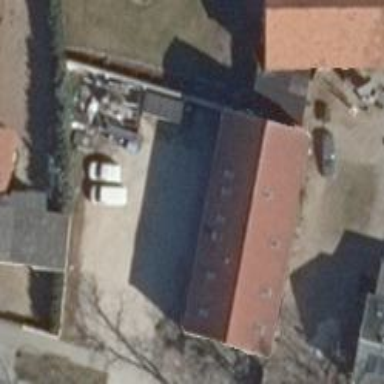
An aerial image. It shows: Commercial barn with gabled roof. The roof is made of red roof tiles and oriented along the building. The building itself is gray in color.